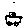
Label: car